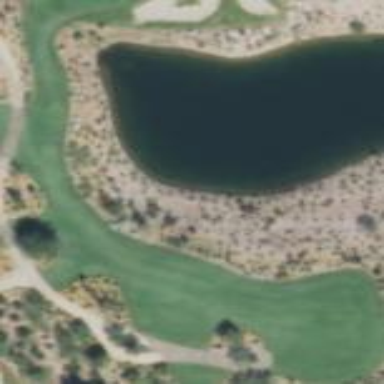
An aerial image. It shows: Scenic golf fairway.